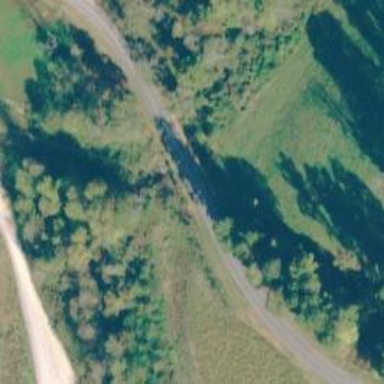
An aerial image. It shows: Culvert tunnel.